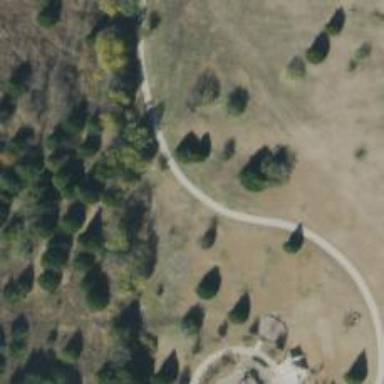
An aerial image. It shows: Path.